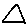
Label: triangle